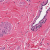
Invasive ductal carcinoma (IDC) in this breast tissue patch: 0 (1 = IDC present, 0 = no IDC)